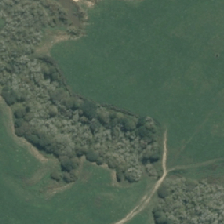
Land cover: deciduous_hardwood